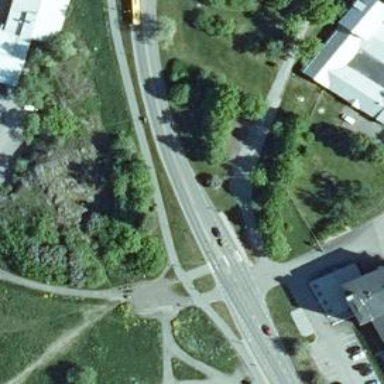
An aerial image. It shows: Tertiary road with asphalt surface.